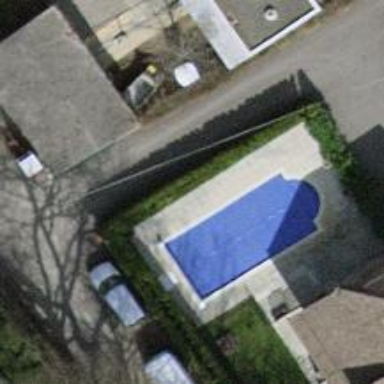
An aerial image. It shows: Swimming pool located in leisure land.